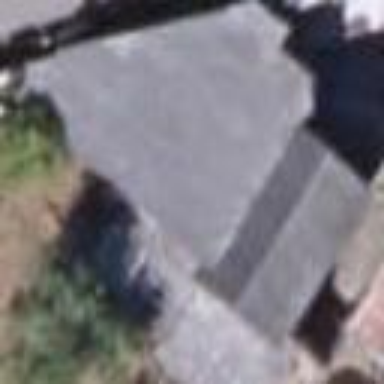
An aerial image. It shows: Rural barn.